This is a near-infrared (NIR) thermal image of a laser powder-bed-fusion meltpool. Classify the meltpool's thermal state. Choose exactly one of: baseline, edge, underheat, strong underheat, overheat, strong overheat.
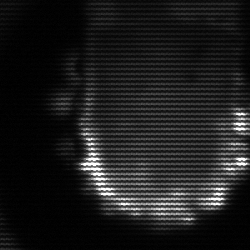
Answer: baseline